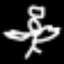
Label: angel